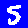
Digit: 5